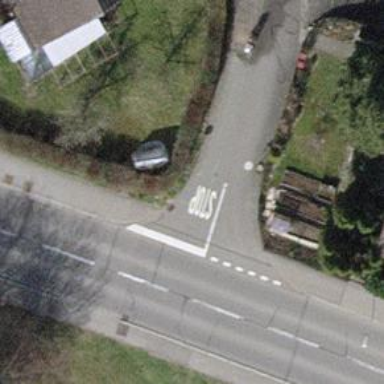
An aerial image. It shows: Kerb barrier.